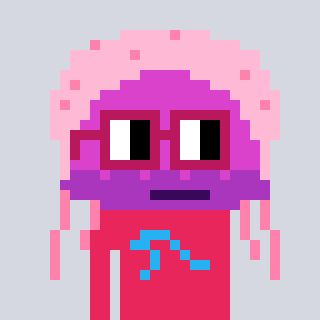
a pixel art character with square dark red glasses, a jellyfish-shaped head and a redpinkish-colored body on a cool background